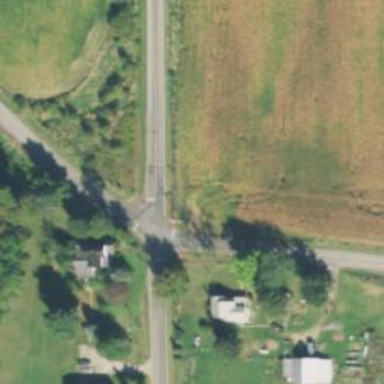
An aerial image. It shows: Road with stop sign.